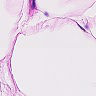
Metastatic tissue present: no